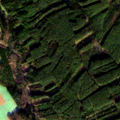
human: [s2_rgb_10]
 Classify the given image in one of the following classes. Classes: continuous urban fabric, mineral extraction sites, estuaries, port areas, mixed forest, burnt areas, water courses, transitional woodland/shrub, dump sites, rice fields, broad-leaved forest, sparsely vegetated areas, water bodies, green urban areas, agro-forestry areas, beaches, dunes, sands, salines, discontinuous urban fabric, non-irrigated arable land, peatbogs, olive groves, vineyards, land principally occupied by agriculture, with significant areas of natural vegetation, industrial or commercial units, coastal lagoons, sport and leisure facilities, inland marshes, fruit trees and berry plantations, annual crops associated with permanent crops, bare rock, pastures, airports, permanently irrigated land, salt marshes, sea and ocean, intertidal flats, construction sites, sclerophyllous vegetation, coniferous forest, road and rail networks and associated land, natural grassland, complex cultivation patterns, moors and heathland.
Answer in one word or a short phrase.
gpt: non-irrigated arable land, coniferous forest, mixed forest